Interaction volume radius: 5 \u00c5
Interaction volume height: 20 \u00c5
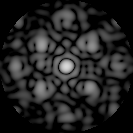
Disorder parameter: 0.4802